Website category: book
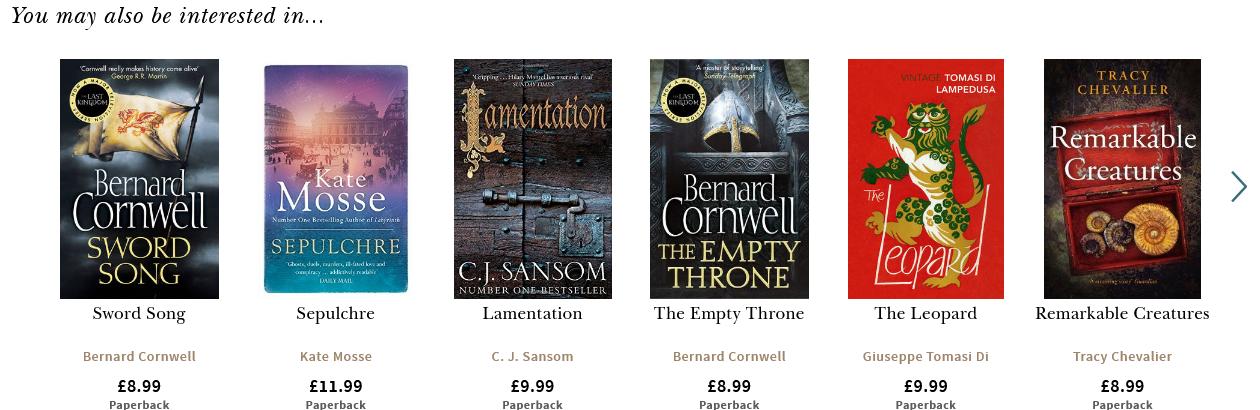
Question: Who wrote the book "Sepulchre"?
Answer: Kate Mosse

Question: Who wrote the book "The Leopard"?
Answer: Giuseppe Tomasi Di Lampedusa

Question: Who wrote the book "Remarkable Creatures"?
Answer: Tracy Chevalier

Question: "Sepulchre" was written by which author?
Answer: Kate Mosse

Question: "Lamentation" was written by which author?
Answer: C. J. Sansom

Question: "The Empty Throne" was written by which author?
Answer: Bernard Cornwell

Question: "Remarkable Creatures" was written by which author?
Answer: Tracy Chevalier

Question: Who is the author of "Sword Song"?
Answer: Bernard Cornwell

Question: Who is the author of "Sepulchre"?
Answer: Kate Mosse

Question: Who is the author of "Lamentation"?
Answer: C. J. Sansom

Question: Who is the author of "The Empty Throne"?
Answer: Bernard Cornwell

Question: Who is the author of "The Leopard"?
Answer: Giuseppe Tomasi Di Lampedusa

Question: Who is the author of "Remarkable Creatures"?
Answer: Tracy Chevalier

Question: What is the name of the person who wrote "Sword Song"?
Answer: Bernard Cornwell

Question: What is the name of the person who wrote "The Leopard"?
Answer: Giuseppe Tomasi Di Lampedusa

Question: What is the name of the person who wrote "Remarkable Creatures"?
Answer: Tracy Chevalier

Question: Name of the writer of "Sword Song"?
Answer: Bernard Cornwell

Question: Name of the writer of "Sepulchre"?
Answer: Kate Mosse

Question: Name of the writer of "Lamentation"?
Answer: C. J. Sansom

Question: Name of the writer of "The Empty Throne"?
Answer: Bernard Cornwell

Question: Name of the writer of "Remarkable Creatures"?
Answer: Tracy Chevalier

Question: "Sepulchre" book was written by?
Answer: Kate Mosse

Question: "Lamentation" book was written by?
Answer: C. J. Sansom

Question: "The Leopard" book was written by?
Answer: Giuseppe Tomasi Di Lampedusa

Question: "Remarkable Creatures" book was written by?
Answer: Tracy Chevalier

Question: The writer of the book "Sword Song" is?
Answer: Bernard Cornwell

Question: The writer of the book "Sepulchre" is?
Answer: Kate Mosse

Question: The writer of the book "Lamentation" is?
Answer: C. J. Sansom

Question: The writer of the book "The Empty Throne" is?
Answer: Bernard Cornwell

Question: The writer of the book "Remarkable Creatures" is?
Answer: Tracy Chevalier

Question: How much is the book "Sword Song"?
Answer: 8.99

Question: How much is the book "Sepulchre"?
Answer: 11.99

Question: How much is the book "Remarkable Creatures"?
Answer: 8.99

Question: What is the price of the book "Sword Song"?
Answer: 8.99

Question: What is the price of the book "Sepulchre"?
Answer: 11.99

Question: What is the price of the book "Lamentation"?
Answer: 9.99

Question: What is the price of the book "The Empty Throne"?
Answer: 8.99

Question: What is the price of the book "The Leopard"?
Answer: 9.99

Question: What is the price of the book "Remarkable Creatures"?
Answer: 8.99

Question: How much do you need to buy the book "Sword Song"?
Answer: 8.99

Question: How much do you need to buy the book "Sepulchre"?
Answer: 11.99

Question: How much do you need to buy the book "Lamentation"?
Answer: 9.99

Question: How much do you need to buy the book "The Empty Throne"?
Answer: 8.99

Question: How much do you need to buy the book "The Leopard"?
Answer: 9.99

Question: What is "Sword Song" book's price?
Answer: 8.99

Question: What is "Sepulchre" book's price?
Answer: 11.99

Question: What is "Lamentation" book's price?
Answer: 9.99

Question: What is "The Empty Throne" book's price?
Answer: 8.99

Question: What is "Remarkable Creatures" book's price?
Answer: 8.99

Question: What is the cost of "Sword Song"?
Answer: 8.99

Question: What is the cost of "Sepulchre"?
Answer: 11.99

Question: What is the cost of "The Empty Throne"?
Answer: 8.99

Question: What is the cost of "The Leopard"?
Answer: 9.99

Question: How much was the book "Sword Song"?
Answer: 8.99

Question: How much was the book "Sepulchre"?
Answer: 11.99

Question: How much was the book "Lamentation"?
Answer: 9.99

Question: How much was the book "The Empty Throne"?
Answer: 8.99

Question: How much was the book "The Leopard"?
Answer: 9.99

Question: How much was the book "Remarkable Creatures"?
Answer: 8.99

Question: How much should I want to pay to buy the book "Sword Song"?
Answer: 8.99

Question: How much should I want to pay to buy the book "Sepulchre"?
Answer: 11.99

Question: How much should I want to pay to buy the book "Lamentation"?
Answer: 9.99

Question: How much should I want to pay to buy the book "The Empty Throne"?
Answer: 8.99

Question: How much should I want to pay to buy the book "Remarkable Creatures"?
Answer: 8.99